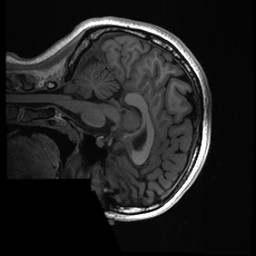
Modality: T1w
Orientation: sagittal